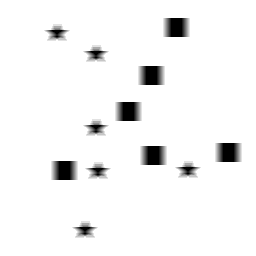
Squares: 6
Triangles: 0
Stars: 6
Total shapes: 12